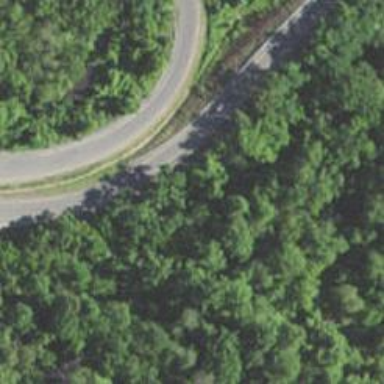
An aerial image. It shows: Trunk link highway.